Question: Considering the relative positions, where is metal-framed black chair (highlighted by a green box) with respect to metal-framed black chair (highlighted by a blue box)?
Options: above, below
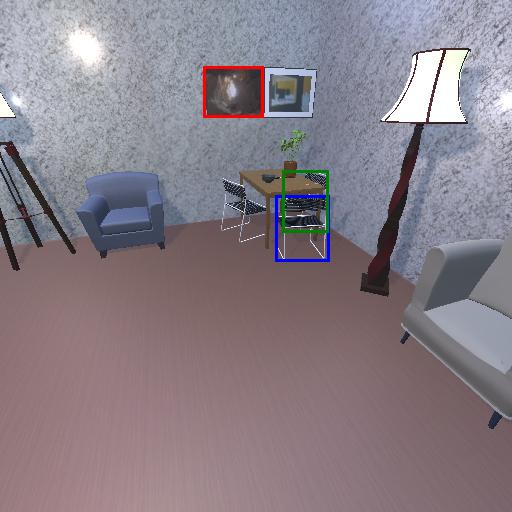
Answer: above